Question: I have a very simple tables association with laravel 4 :
'''
foods table
id
name
food_category_id
food_categories table
id
name
'''
Here are my two models:
'''
//models/Food.php
class Food extends Eloquent {
public function food_category()
{
return $this->belongsTo('FoodCategory');
}
}
//models/FoodCategory.php
class FoodCategory extends Eloquent {
}
'''
When trying to extract category information form the Food model :
in controller:
'''
class FoodController extends \BaseController {
public function index()
{
$foods = Food::all();
return View::make('admin/food/index',compact('foods'));
}
}
'''
In view:
'''
@foreach($foods as $food)
<tr>
<td>{{ $food->id }} </td>
<td>{{ $food->name }}</td>
<td>{{ $food->description}}</td>
<td>{{ $food->price}}</td>
<td>{{ $food->food_category->name }}</td>
</tr>
@endforeach
'''
I get the below error message :
Based on the <URL>, data should be available from ->food>category
- -

Debugging with dd(DB::getQueryLog()) :
'''
array(2) { [0]=> array(3) { ["query"]=> string(44) "select * from 'users' where 'id' = ? limit 1" ["bindings"]=> array(1) { [0]=> int(6) } ["time"]=> float(0.79) } [1]=> array(3) { ["query"]=> string(21) "select * from 'foods'" ["bindings"]=> array(0) { } ["time"]=> float(0.32) } }
'''
======= UPDADED
When adding eager loading :
'''
$foods = Food::with('food_category')->get();
'''
I got :
'''
array(3) { [0]=> array(3) { ["query"]=> string(44) "select * from 'users' where 'id' = ? limit 1" ["bindings"]=> array(1) { [0]=> int(6) } ["time"]=> float(0.52) } [1]=> array(3) { ["query"]=> string(21) "select * from 'foods'" ["bindings"]=> array(0) { } ["time"]=> float(0.42) } [2]=> array(3) { ["query"]=> string(67) "select * from 'food_categories' where 'food_categories'.'id' in (?)" ["bindings"]=> array(1) { [0]=> string(1) "1" } ["time"]=> float(3.23) } }
'''
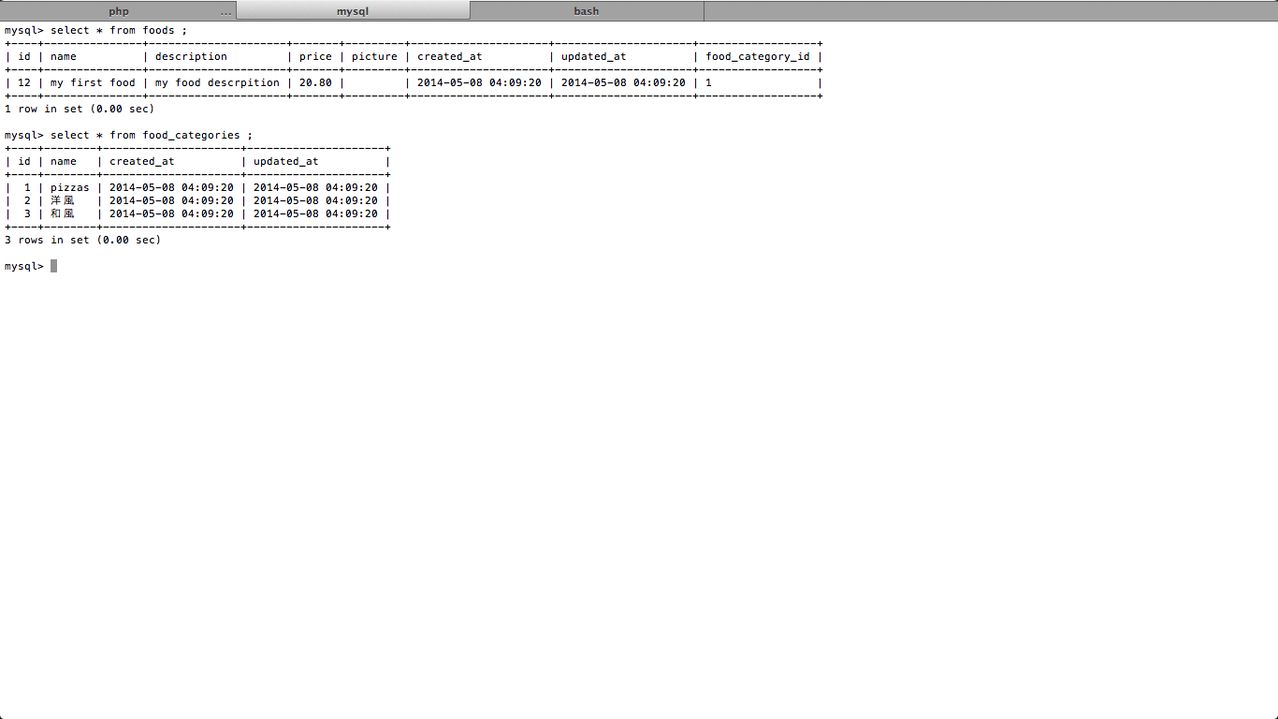
Answer: Try with eager loading:
'''
$foods = Food::with('FoodCategory')->get();
'''